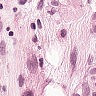
Metastatic tissue present: yes